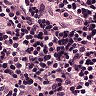
Metastatic tissue present: no